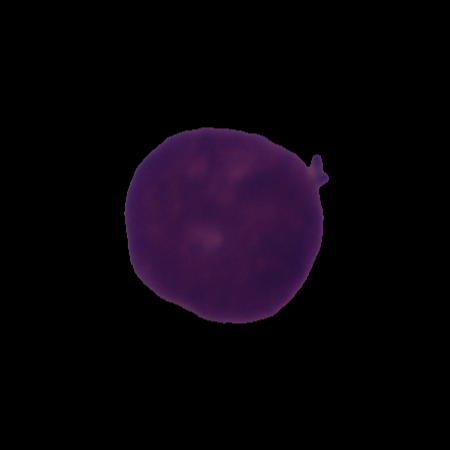
Label: cancer